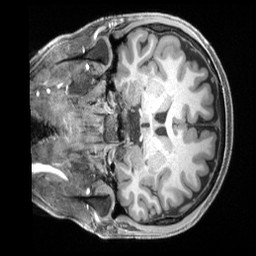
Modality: T1w
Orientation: coronal
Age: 23
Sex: male
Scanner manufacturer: siemens
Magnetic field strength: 3 T
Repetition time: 2.4 s
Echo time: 0.00222 s